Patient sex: F
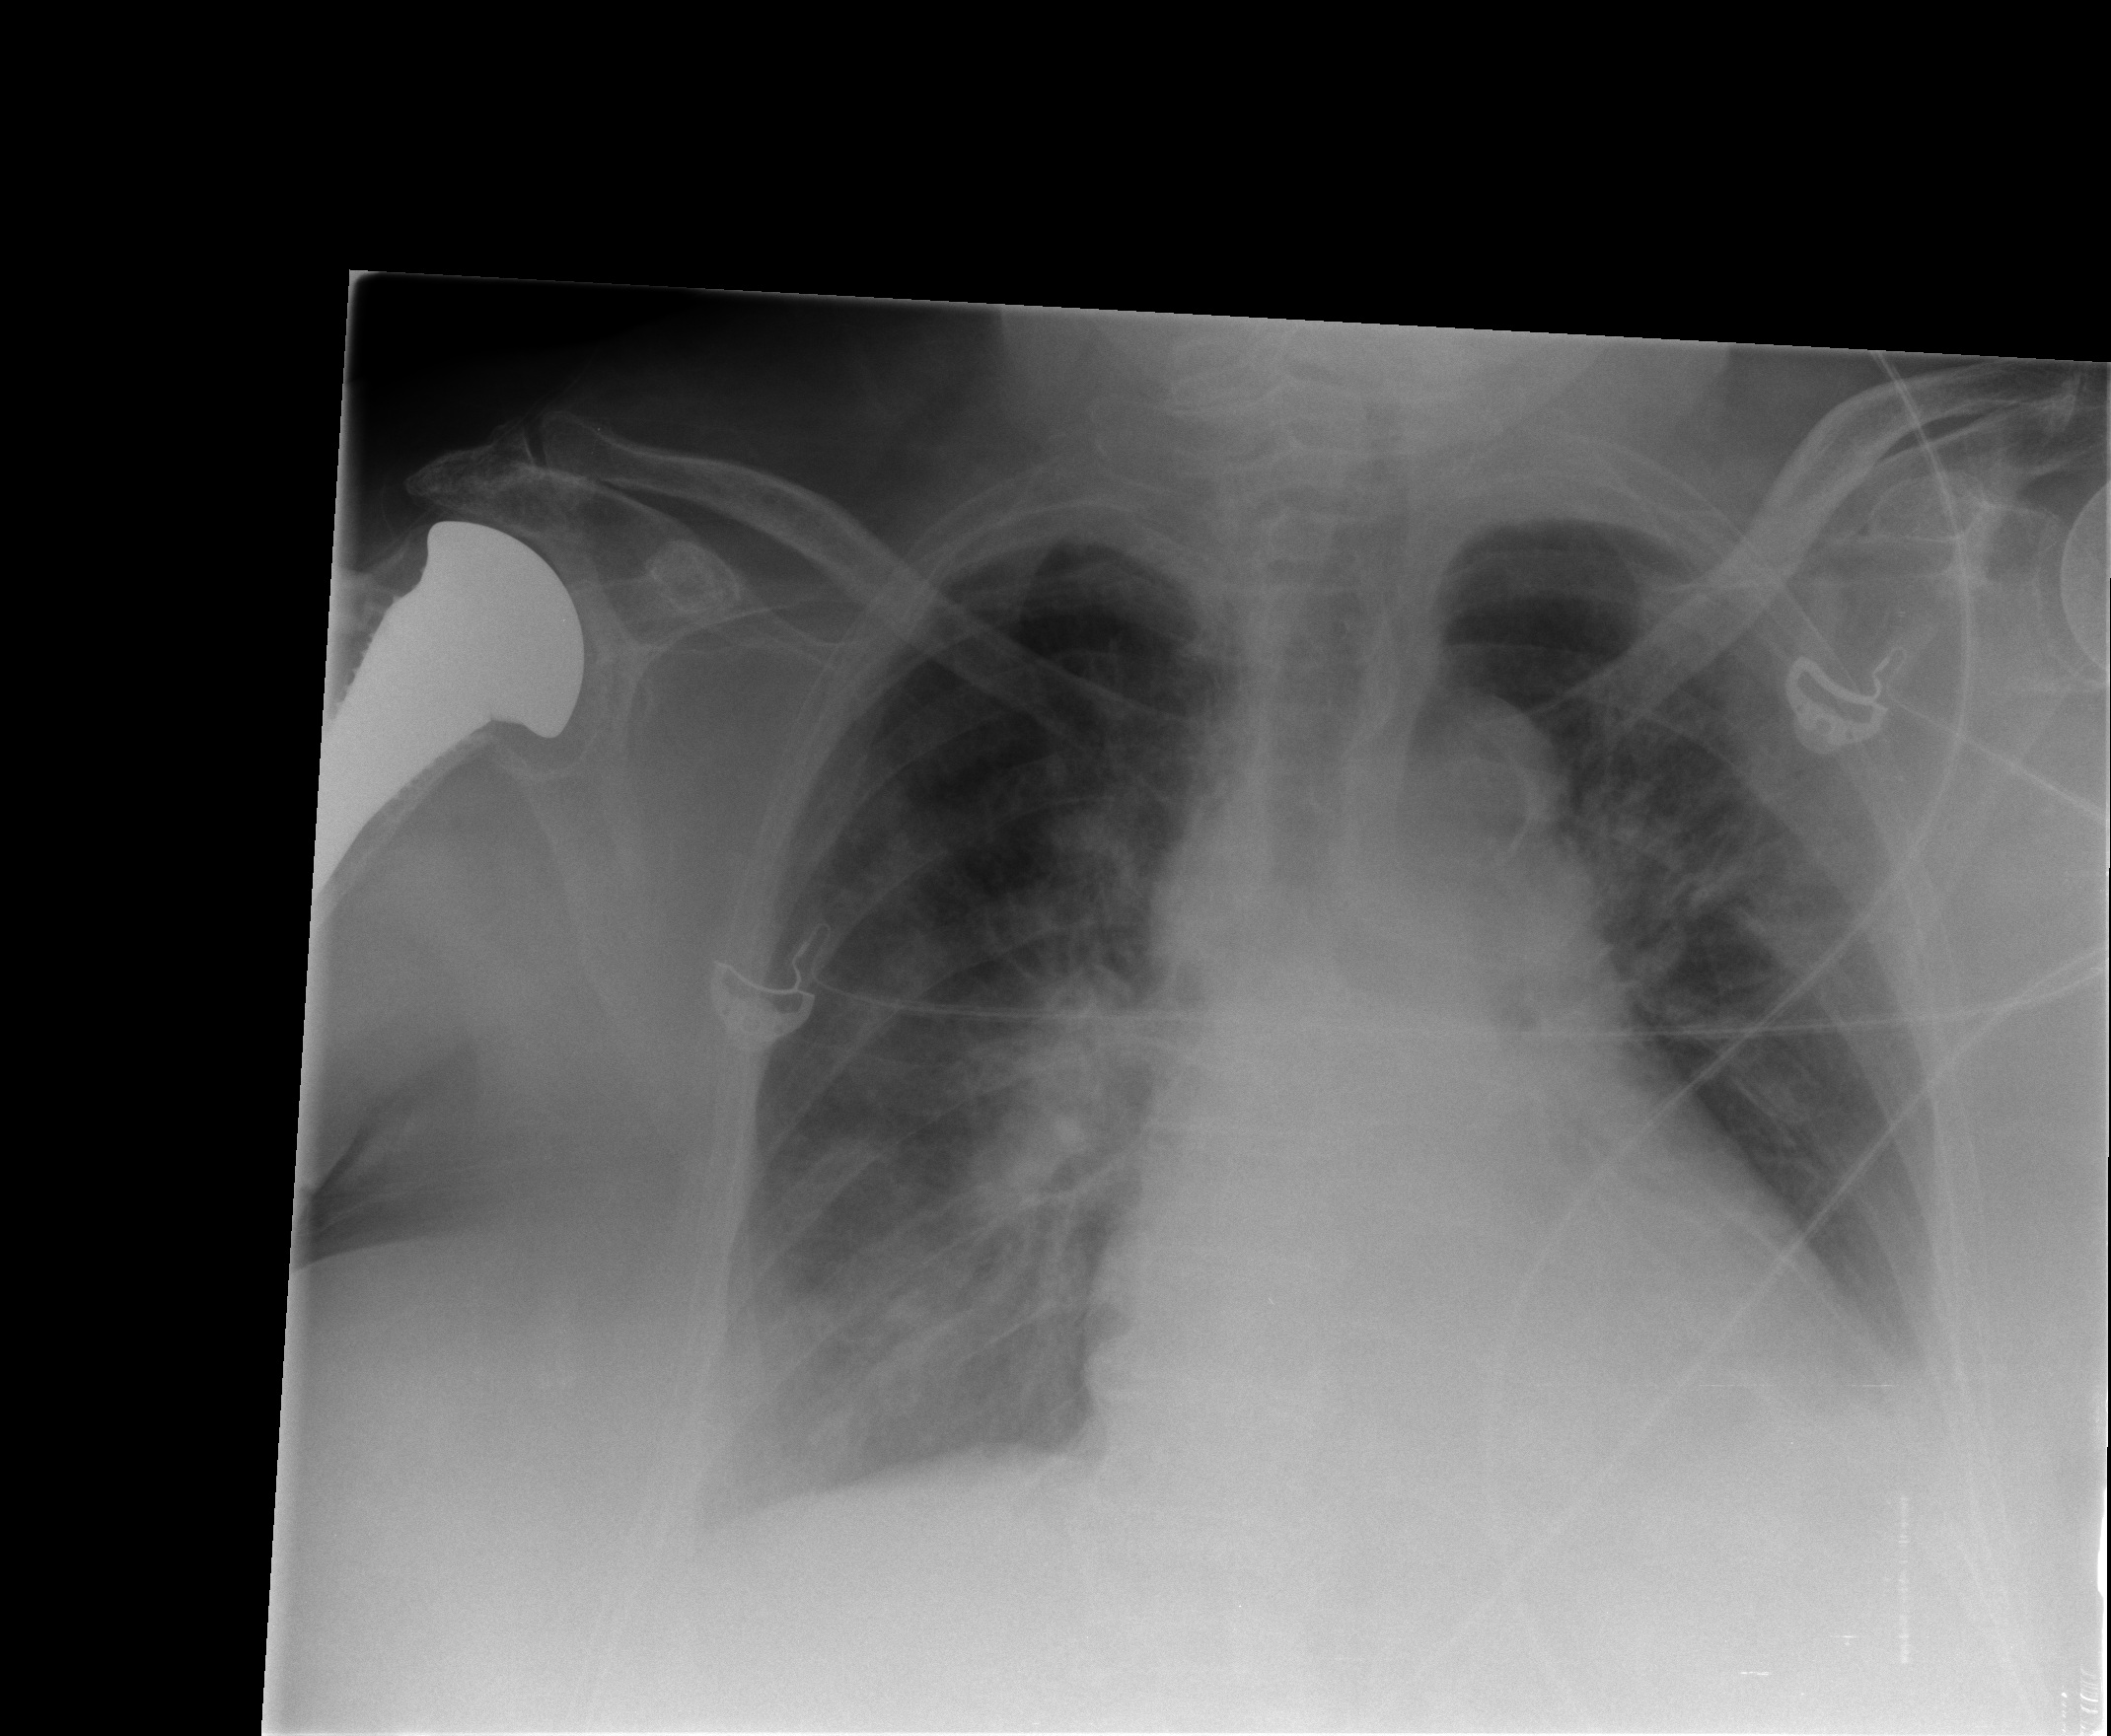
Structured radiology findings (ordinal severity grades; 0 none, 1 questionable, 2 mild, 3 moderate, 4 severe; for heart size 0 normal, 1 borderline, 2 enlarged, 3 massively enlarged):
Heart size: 2
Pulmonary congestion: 0
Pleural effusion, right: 1
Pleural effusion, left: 1
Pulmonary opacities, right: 2
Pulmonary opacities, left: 2
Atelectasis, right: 2
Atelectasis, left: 2